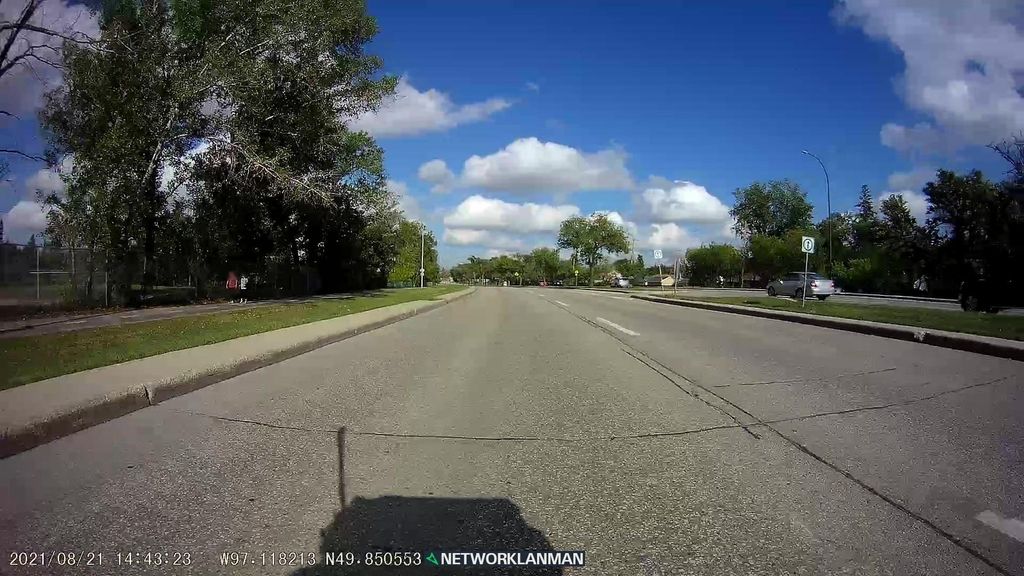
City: winnipeg